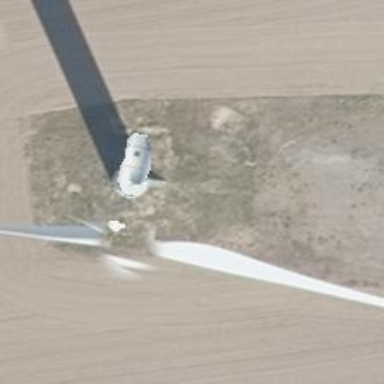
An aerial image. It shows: Wind generator of the horizontal axis type made by Vestas.